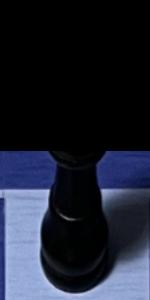
Label: King_Black